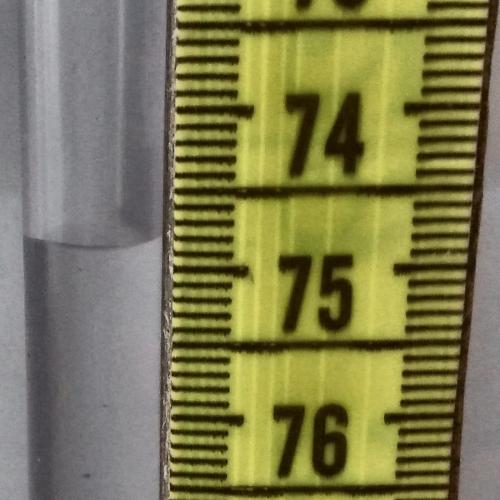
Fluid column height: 74.8 cm